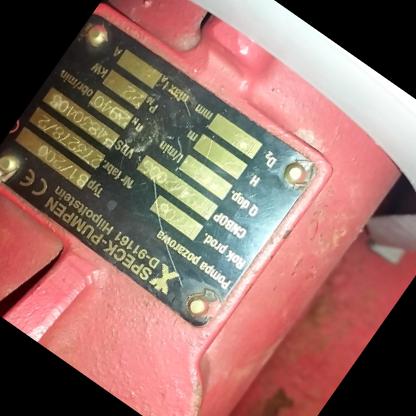
Klasa: tabliczka-znamionowa